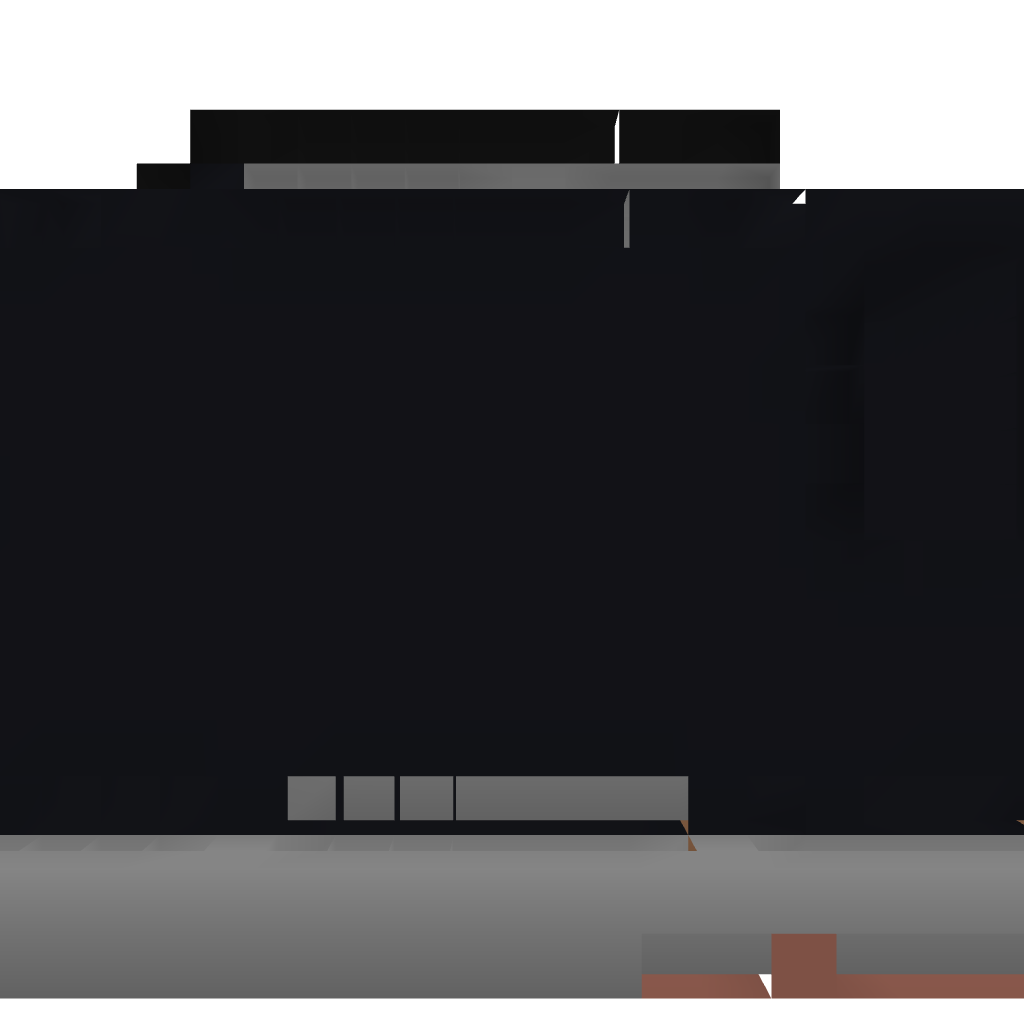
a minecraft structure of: Pointless Scrolling Message